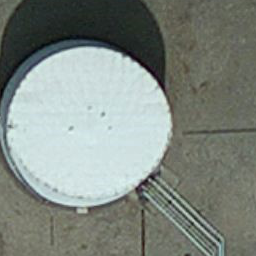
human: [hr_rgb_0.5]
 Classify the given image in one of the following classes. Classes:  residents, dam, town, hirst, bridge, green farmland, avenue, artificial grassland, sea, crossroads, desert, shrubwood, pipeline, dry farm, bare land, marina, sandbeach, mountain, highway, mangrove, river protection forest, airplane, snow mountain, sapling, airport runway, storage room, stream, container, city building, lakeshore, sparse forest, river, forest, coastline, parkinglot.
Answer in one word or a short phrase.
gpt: storage room